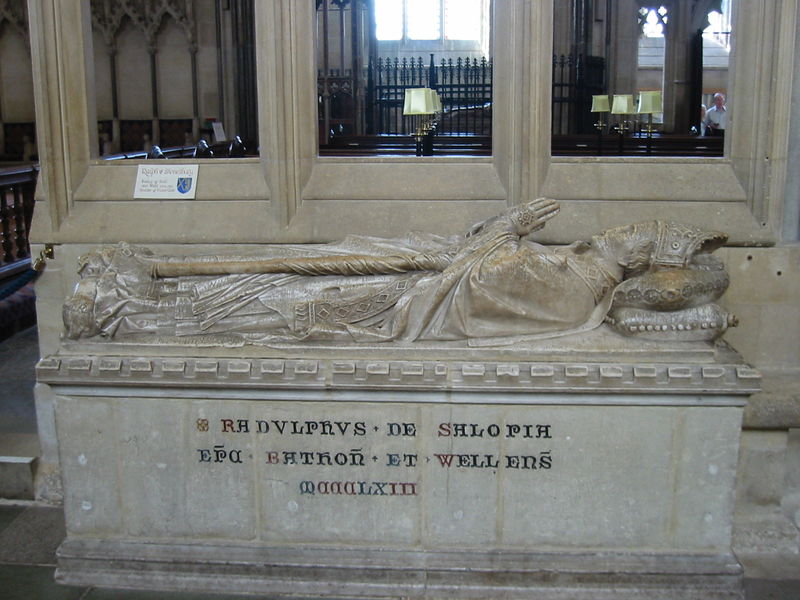
Titel: Kathedrale von Wells (St. Andrew’s Cathedral), Wells/Somerset
Standort: Wells, Kathedrale (EU - GB)
Schlagwörter: mann, menschen, fenster, lampen, licht, marmor, pfeiler, säulen, hände, gitter, kirche, england, gotik, skulptur, schrift, stab, bischof, kissen, detail, inschrift, innenansicht, name, schild, beten, sarg, grab, mitra, betend, absperrung, grabmal, sarkophag, bischoff, bischhof, wales, bischofsgrab, radulphus, gefa, salopia